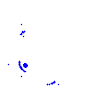
Particle: pion